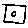
Label: square